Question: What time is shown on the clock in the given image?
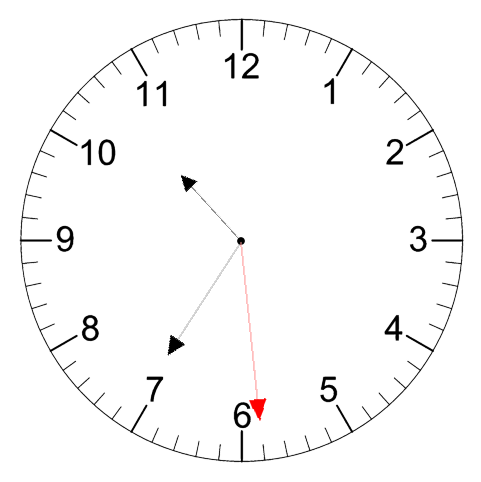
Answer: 10:35:29